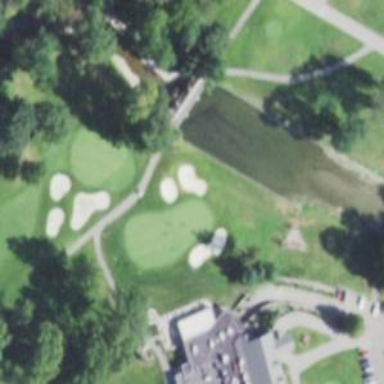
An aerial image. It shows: Service road used as golf cart path.